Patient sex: M
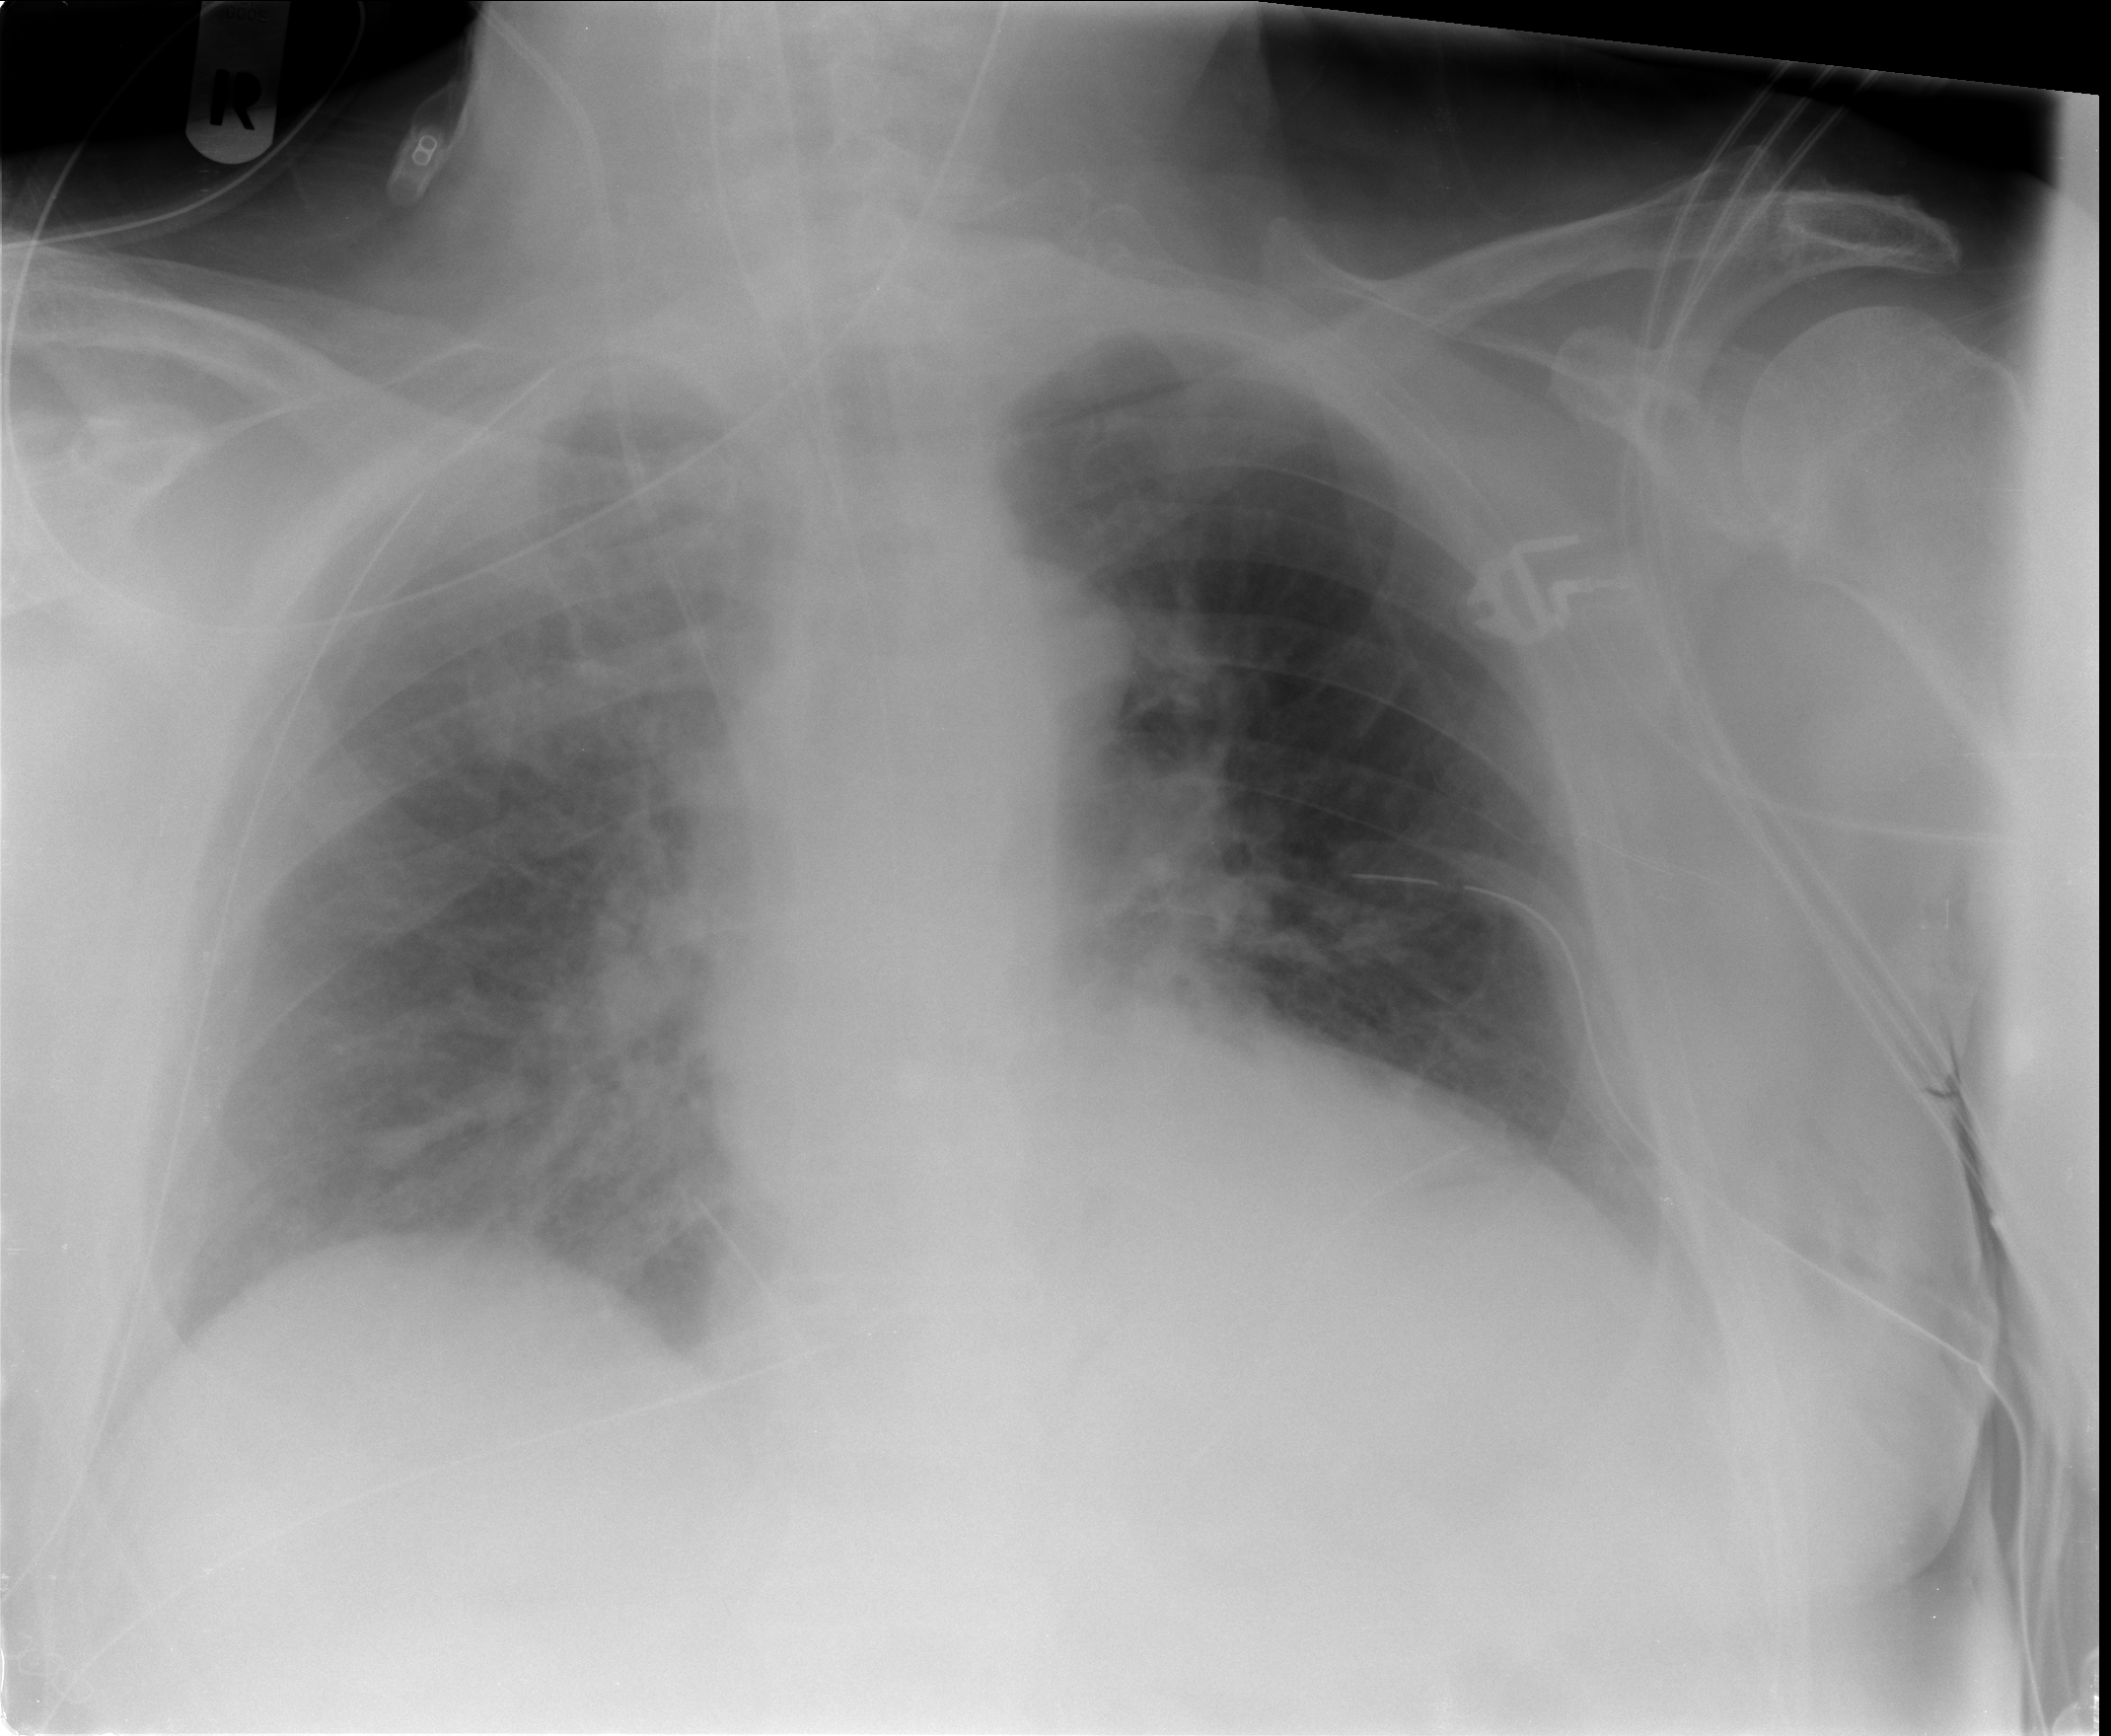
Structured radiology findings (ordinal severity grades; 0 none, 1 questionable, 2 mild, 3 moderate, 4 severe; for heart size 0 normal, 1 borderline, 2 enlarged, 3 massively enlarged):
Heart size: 2
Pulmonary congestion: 3
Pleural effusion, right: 2
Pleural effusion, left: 0
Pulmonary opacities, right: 2
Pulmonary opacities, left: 0
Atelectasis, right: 2
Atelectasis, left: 2